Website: ulta-beauty
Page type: account-selection
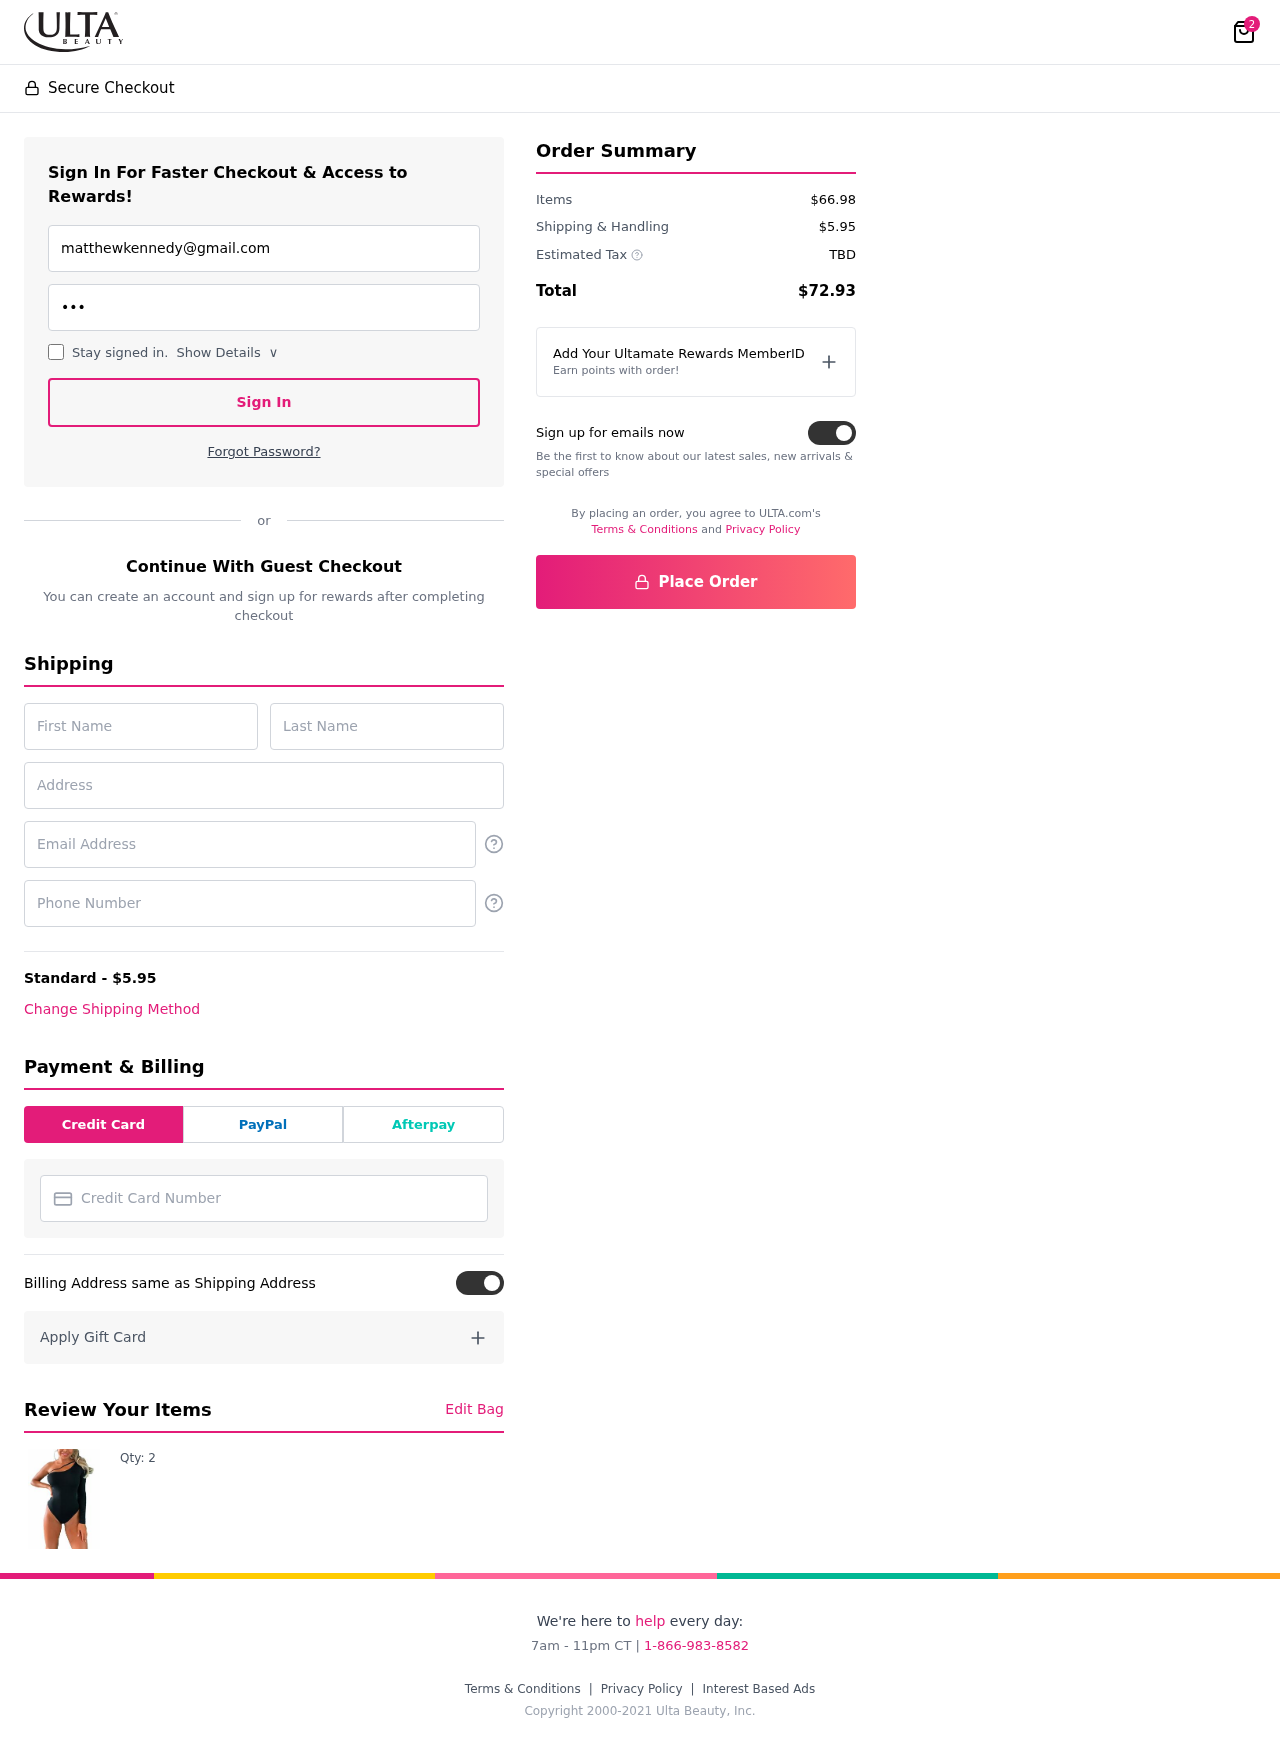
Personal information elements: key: PII_CARD_NUMBER
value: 3411 8957 5125 959
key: PII_EMAIL
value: matthewkennedy@gmail.com
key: PII_EMAIL2
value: matthewkennedy@gmail.com
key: PII_FIRSTNAME
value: Matthew
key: PII_LASTNAME
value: Kennedy
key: PII_PHONE
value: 9994304473
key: PII_STREET
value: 5536 Patricia Mountains
Product elements: key: PRODUCT1_QUANTITY
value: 2
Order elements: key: ORDER_NUM_ITEMS
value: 2
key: ORDER_SHIPPING_COST
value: $5.95
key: ORDER_SUBTOTAL
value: $66.98
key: ORDER_TAX
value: TBD
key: ORDER_TOTAL
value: $72.93